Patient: sex F, age 53
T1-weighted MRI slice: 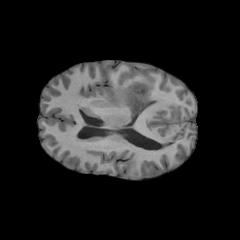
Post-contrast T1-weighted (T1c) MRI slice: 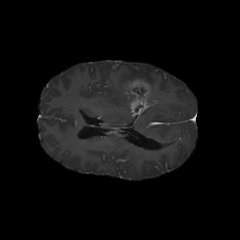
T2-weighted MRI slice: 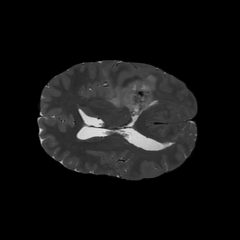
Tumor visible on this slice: yes
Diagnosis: Glioblastoma, IDH-wildtype
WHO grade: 4